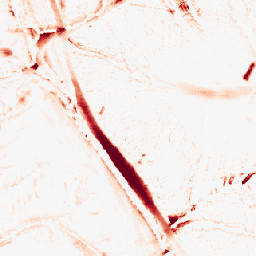
Category: morphological
Decomposition family: morphological
Decomposition parameters: operation: opening
size: 10
Upsampling method: area
Upsampling parameters: scale: 8
Upsampling scale: 8